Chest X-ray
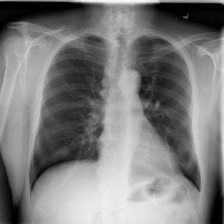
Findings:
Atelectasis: positive
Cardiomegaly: negative
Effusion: negative
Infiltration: negative
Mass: negative
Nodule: negative
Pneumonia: negative
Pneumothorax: negative
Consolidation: negative
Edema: negative
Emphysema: negative
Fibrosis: negative
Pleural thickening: negative
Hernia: negative